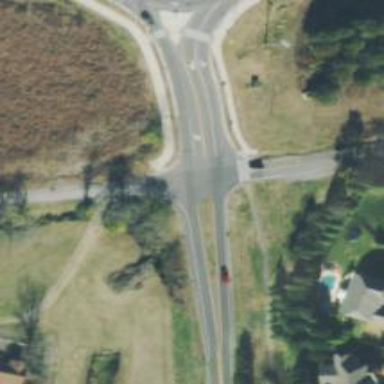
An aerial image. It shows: Secondary road.